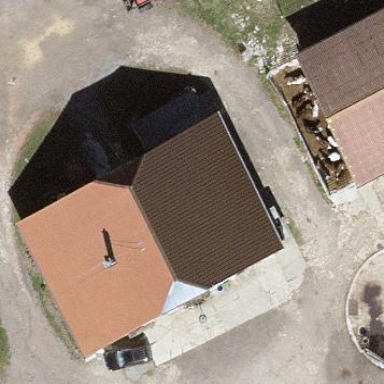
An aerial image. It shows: Farm building with half-hipped roof shape.